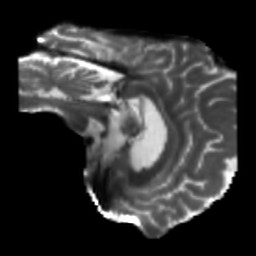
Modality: T2w
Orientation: sagittal
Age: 66
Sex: male
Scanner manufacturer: siemens
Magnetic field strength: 3 T
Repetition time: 5.47 s
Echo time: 0.0854 s